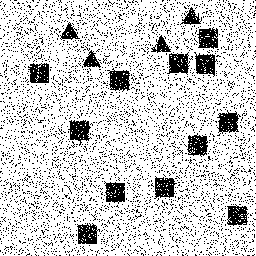
Squares: 12
Triangles: 4
Stars: 0
Total shapes: 16